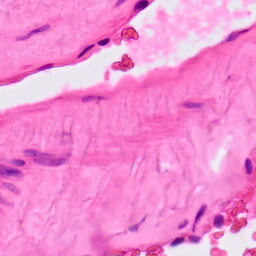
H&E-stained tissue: Lung